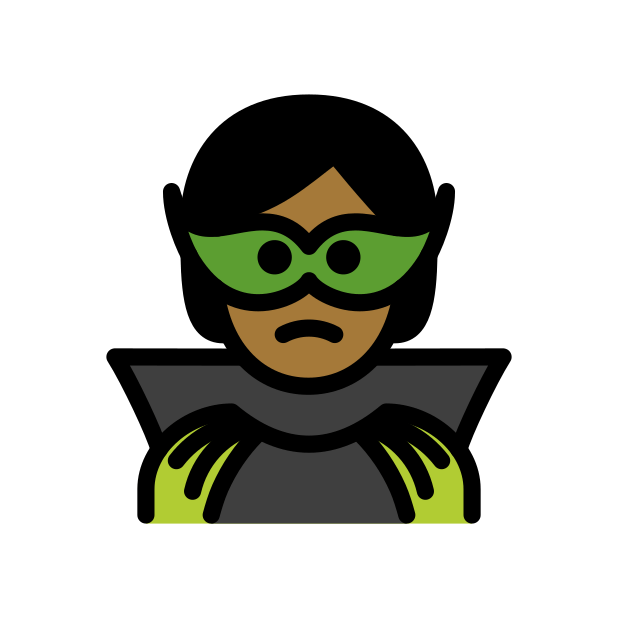
supervillain: medium-dark skin tone